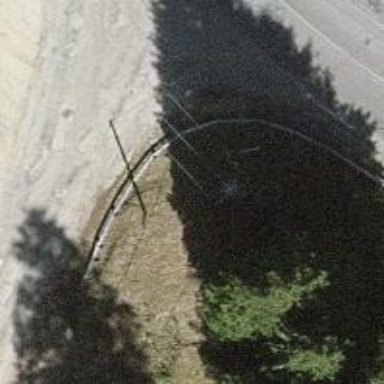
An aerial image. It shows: Power pole next to minor distribution substation with main transformer.